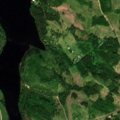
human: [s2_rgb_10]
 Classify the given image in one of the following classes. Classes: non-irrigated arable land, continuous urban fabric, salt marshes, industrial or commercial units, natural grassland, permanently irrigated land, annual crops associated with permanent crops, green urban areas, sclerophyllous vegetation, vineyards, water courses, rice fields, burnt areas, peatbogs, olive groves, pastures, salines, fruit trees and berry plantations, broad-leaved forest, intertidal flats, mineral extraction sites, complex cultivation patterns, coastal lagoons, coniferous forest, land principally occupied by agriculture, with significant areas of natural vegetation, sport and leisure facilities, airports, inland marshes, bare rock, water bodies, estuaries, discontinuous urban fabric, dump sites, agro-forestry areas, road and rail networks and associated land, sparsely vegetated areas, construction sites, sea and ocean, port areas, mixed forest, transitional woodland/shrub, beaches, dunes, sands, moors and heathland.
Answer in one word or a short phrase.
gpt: coniferous forest, mixed forest, transitional woodland/shrub, water bodies